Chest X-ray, AP view. Patient: 42 years old, sex M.
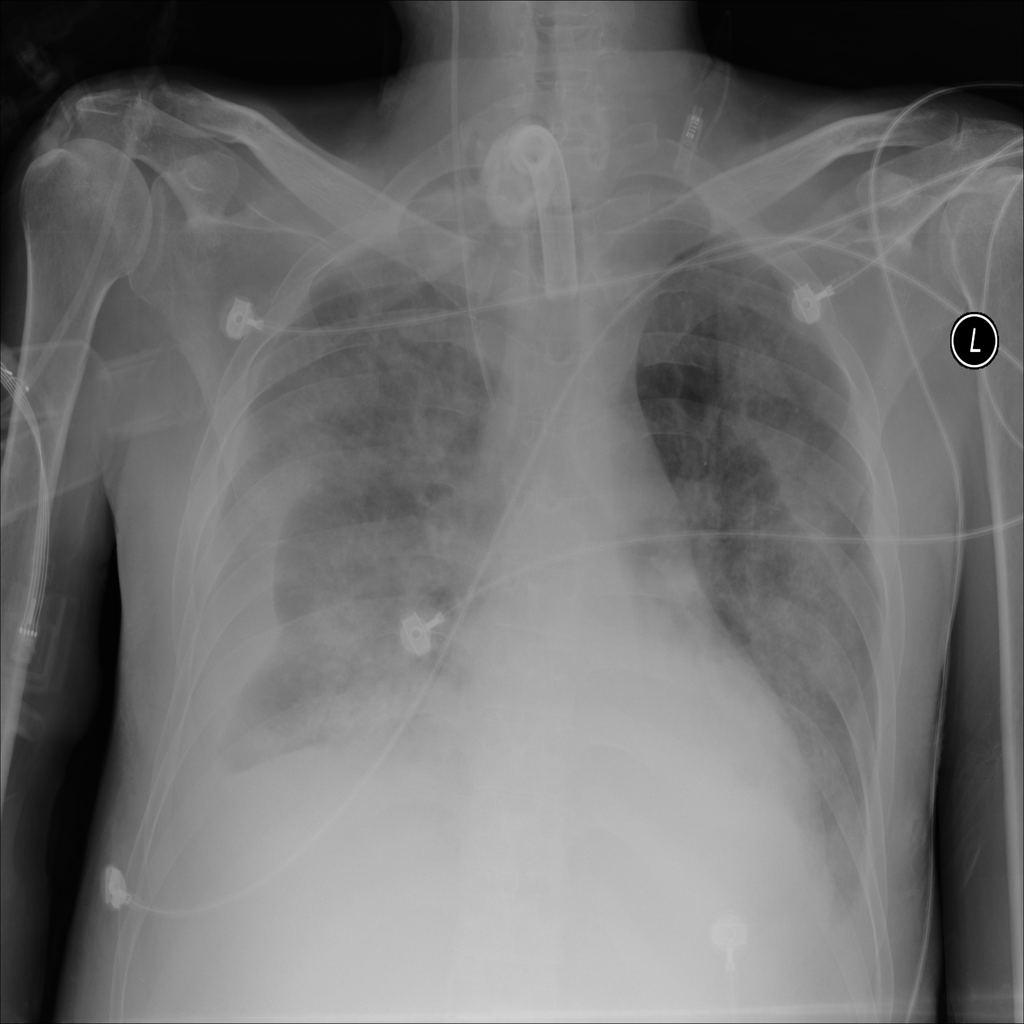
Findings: Consolidation, Effusion